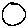
Label: circle